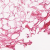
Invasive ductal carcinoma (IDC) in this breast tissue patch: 0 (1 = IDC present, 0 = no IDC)